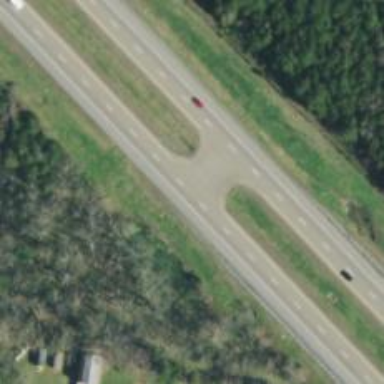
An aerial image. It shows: Trunk highway with expressway features.